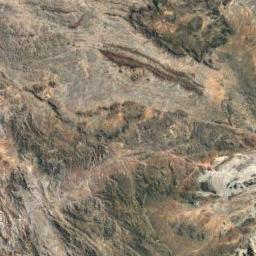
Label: mountain